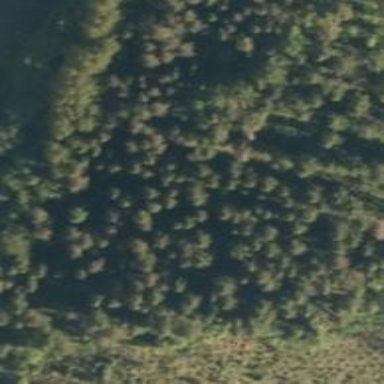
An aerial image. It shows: Scrub vegetation in area designated for logging.